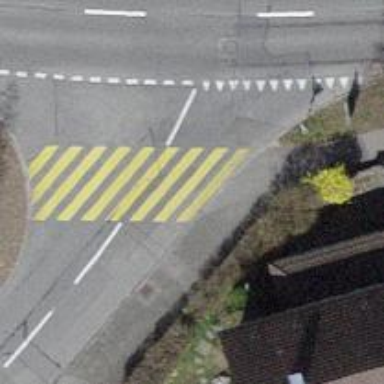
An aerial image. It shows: Uncontrolled zebra crossing with zebra markings.